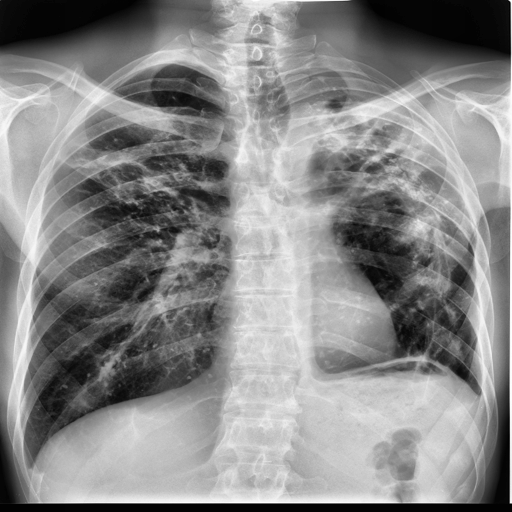
Finding: TUBERCULOSIS